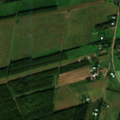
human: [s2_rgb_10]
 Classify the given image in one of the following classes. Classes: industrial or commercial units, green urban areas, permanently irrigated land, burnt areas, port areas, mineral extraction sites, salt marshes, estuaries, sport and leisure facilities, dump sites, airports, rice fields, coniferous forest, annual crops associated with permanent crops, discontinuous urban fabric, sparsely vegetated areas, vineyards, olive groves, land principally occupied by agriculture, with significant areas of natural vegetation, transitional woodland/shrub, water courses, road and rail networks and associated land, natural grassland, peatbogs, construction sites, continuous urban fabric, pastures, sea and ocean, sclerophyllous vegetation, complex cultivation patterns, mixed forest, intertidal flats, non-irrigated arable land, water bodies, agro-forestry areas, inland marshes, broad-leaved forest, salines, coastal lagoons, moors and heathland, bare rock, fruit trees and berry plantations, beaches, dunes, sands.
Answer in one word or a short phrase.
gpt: non-irrigated arable land, land principally occupied by agriculture, with significant areas of natural vegetation, broad-leaved forest